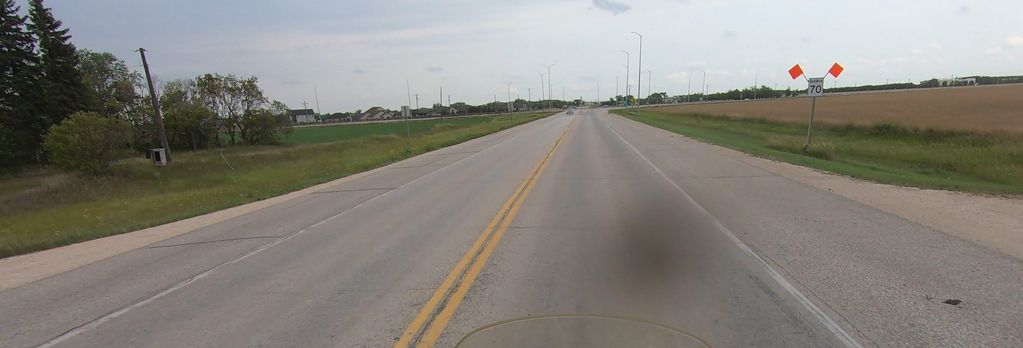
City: winnipeg